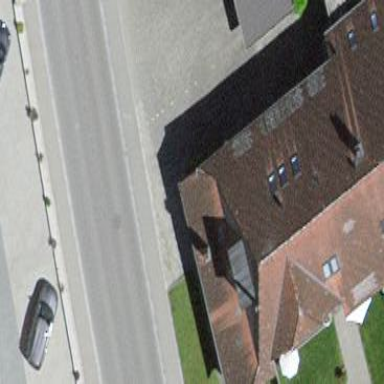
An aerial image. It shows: Residential building.